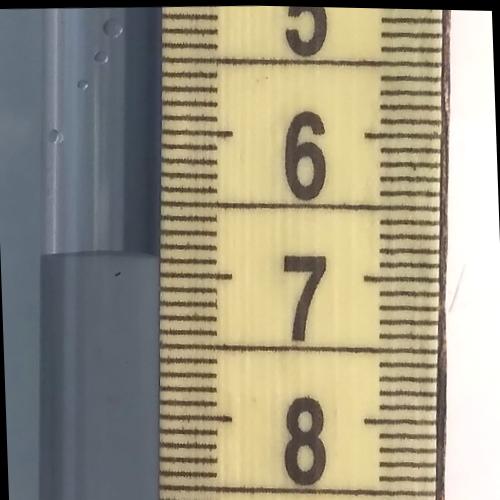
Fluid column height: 6.9 cm